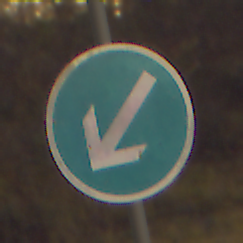
Verkehrszeichen: VorgeschriebeneVorbeifahrtLinks
Umgebung: Outdoor, Nature
Tageszeit: Night
Wetter: Clear
Licht: Natural
Jahreszeit: NotSpecified
Kontrast: LowContrast